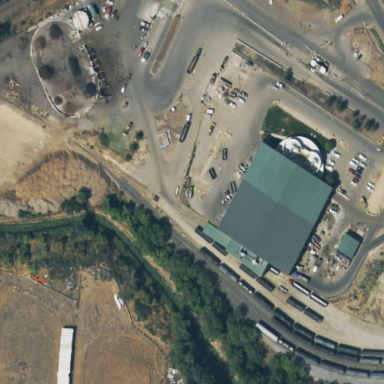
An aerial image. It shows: Waste transfer station.